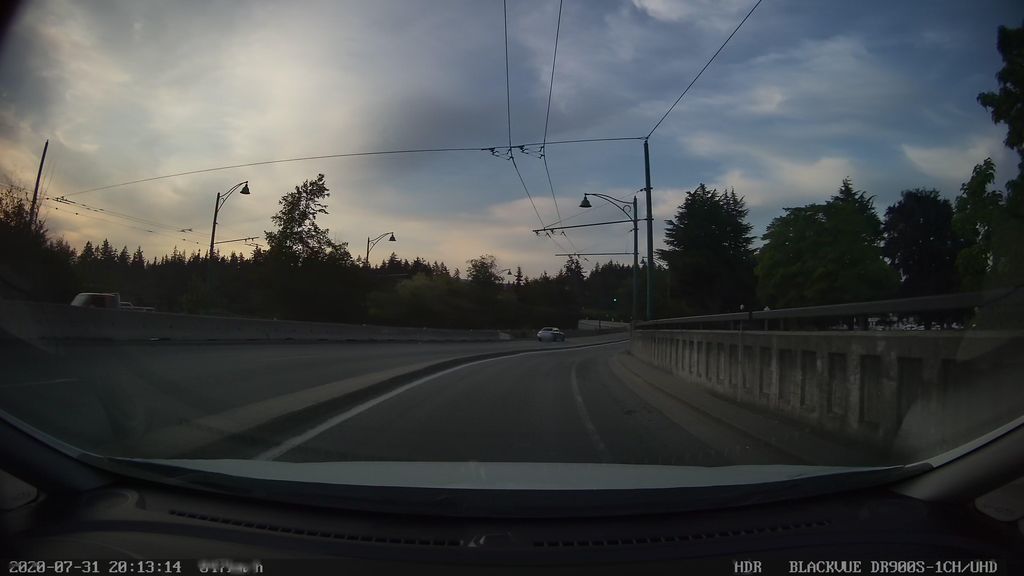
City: vancouver